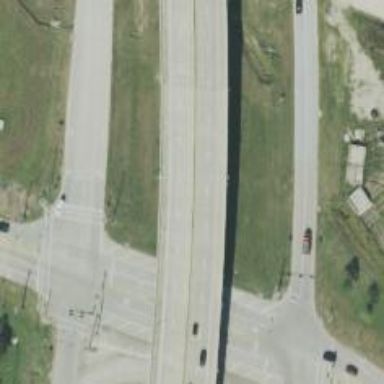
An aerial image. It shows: Bridge over expressway.